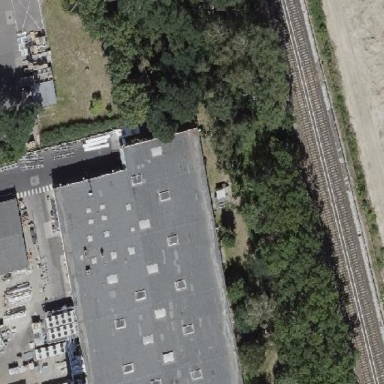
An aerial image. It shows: Industrial building with works in progress.